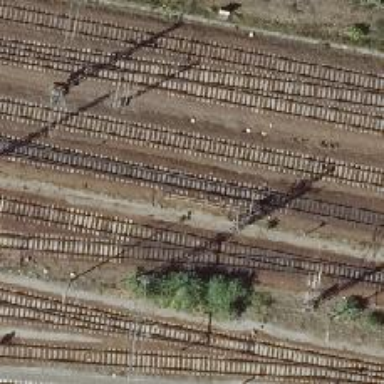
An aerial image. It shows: Railway switch with the turnout pointing to the right.